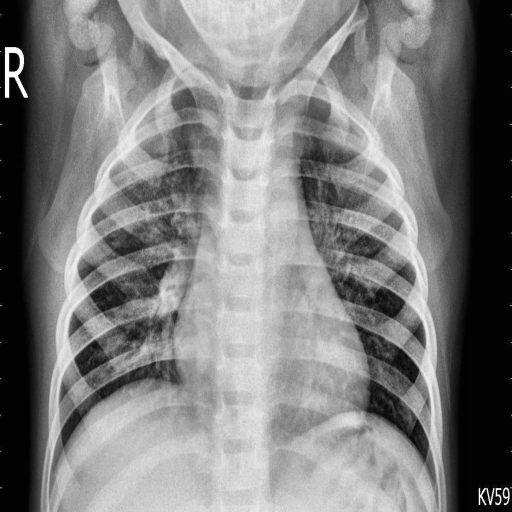
Finding: PNEUMONIA